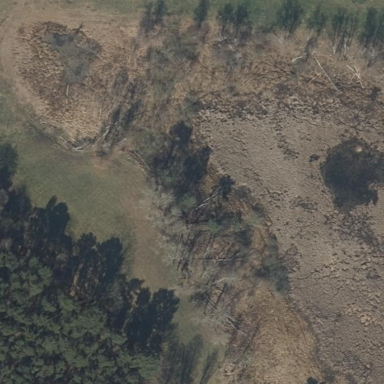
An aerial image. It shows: Wetland area characterized by wet meadow.